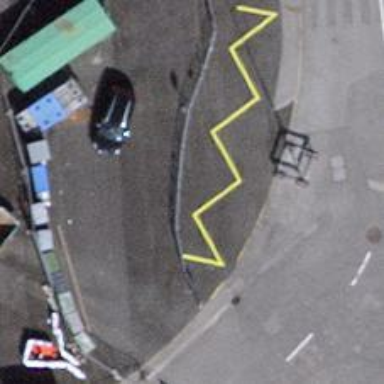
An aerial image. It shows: Bus stop with platform for public transport.